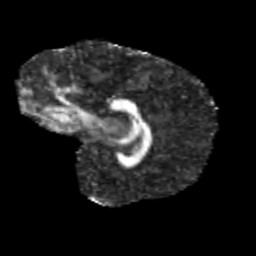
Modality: FA
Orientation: sagittal
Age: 13
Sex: male
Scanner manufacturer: siemens
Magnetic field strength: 3 T
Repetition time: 3.8 s
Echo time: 0.07 s